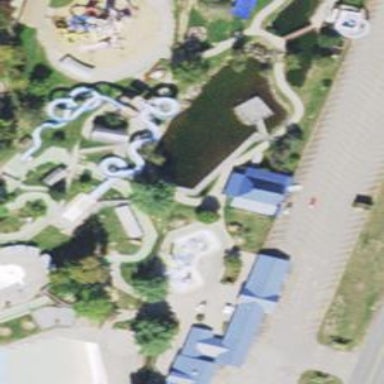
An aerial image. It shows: Water slide attraction.